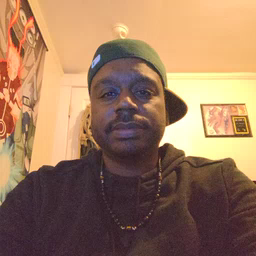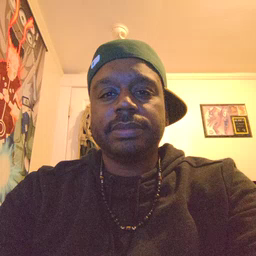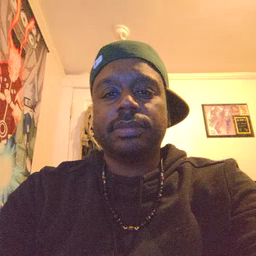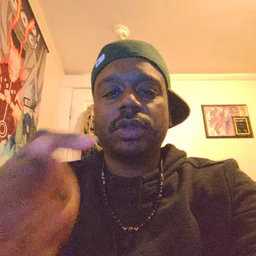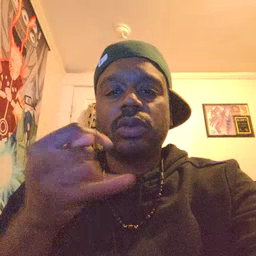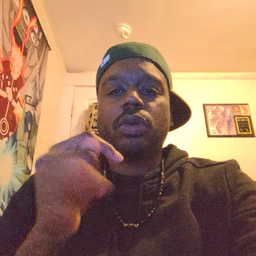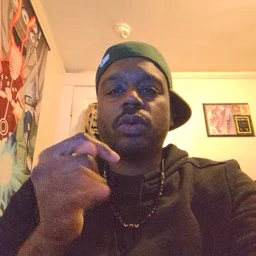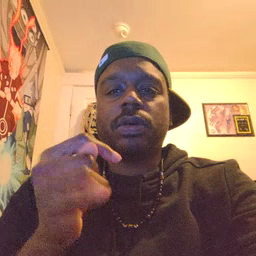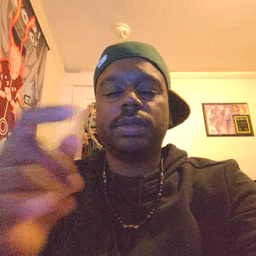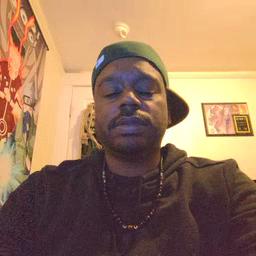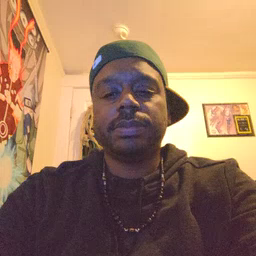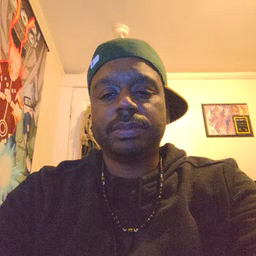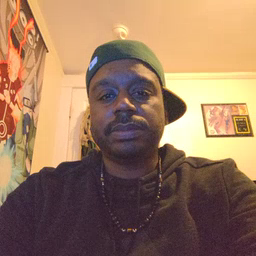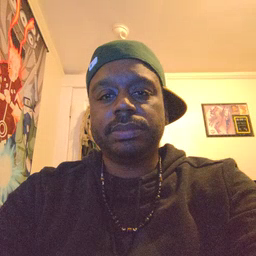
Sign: toy